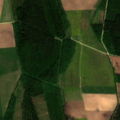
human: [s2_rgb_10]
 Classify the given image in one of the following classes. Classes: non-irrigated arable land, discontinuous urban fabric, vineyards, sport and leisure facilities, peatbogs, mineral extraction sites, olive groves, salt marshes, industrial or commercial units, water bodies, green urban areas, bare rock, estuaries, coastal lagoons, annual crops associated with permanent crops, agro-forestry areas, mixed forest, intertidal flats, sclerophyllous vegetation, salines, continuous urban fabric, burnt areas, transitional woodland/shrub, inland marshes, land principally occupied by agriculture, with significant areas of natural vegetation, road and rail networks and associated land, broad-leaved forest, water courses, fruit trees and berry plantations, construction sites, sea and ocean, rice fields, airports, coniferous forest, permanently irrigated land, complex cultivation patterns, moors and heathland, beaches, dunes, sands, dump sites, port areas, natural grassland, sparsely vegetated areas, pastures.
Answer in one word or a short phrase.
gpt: non-irrigated arable land, broad-leaved forest, coniferous forest, mixed forest